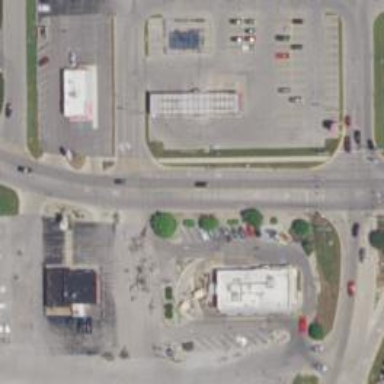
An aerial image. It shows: Secondary road with asphalt surface and separate sidewalk.